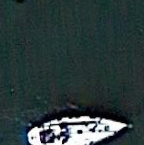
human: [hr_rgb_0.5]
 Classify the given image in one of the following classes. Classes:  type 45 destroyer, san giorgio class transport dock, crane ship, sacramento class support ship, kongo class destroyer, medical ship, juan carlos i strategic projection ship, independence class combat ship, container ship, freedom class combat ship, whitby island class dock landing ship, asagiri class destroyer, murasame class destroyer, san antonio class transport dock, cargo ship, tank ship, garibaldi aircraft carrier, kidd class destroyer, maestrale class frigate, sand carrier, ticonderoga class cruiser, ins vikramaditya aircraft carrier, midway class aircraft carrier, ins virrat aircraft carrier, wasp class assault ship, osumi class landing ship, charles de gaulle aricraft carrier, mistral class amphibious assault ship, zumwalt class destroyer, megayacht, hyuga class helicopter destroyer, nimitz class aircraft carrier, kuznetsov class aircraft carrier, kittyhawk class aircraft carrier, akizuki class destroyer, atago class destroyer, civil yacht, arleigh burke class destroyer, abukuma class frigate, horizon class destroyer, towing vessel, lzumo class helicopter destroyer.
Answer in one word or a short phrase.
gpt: Civil yacht